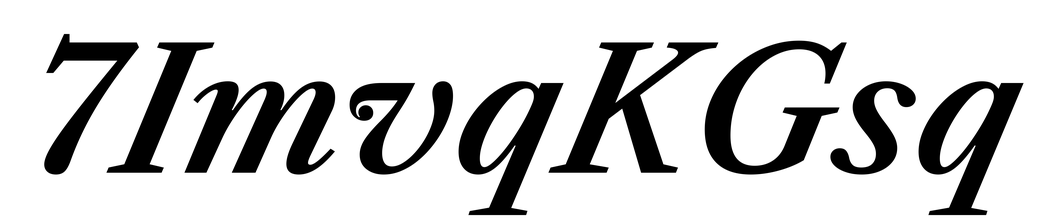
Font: LibreCaslonText-Italic_SemiBold_Italic